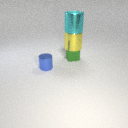
small green metal cube behind small blue metal cylinder